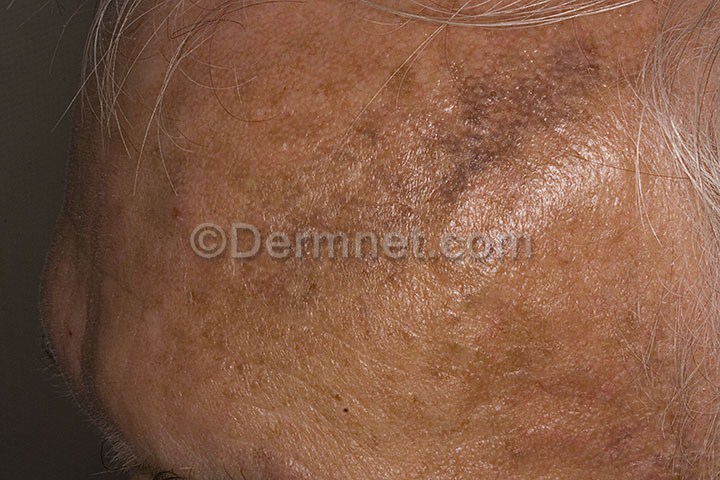
Disease: Acne and Rosacea Photos